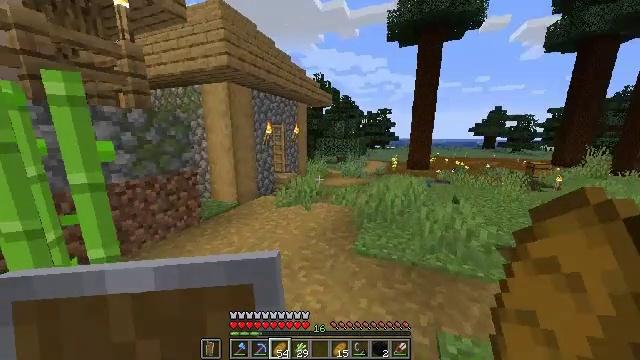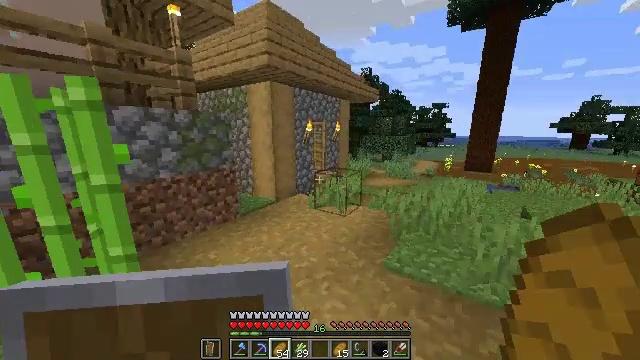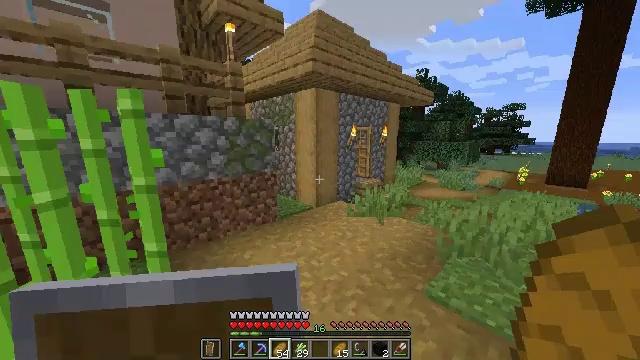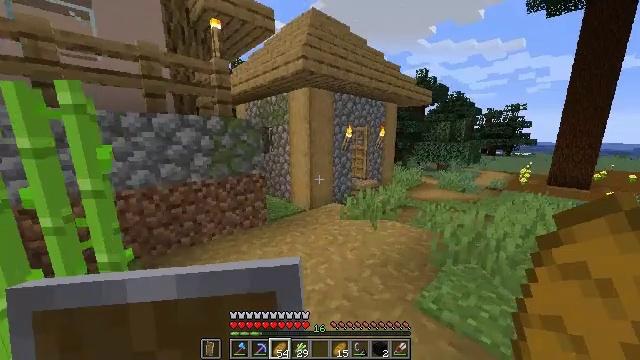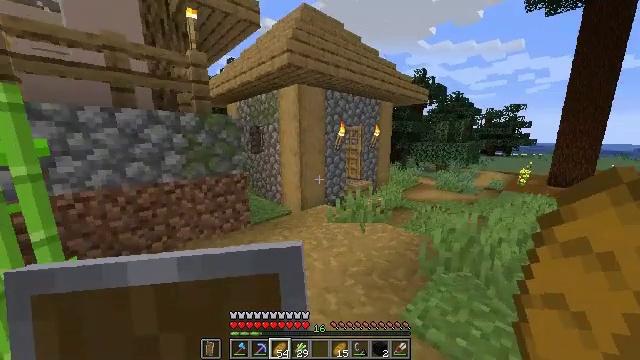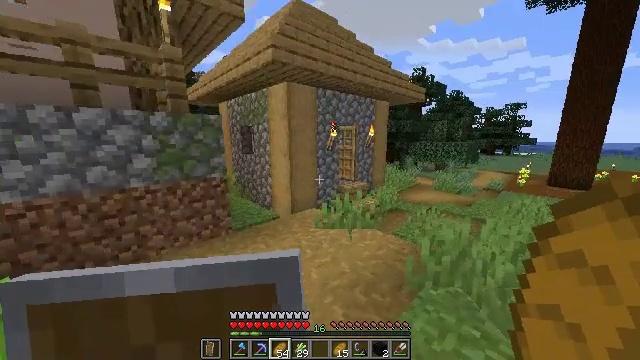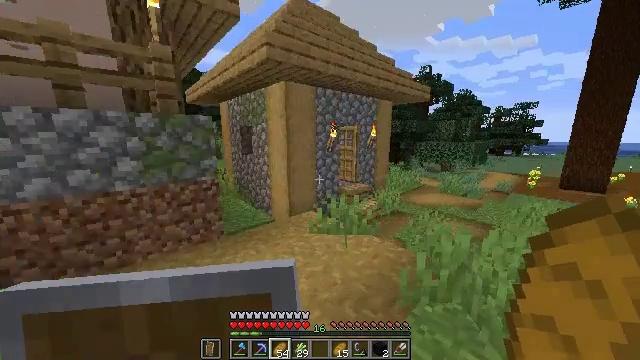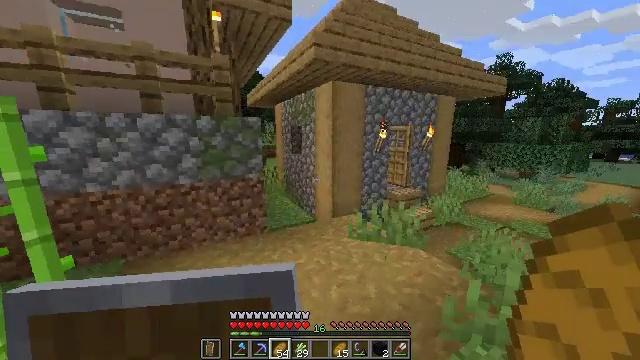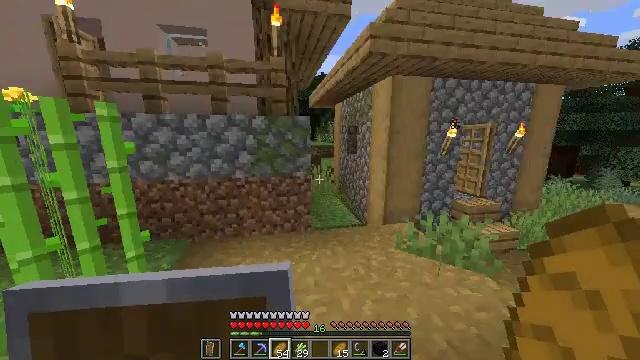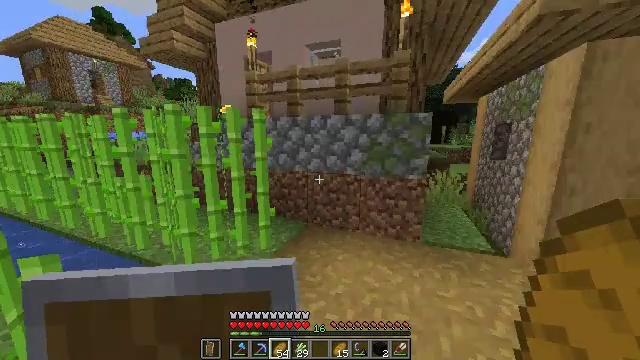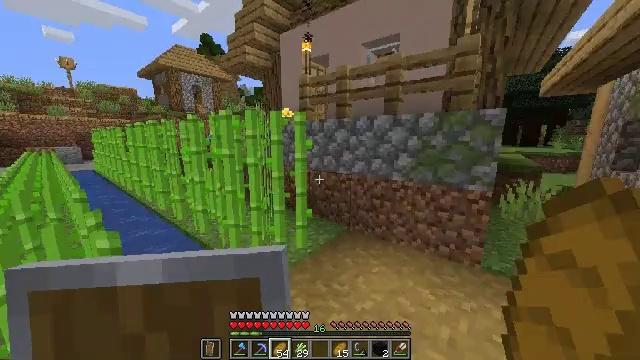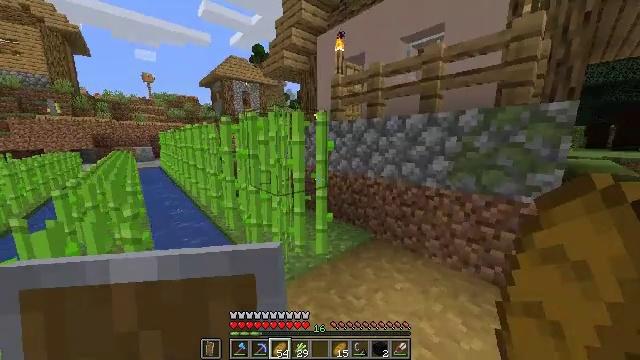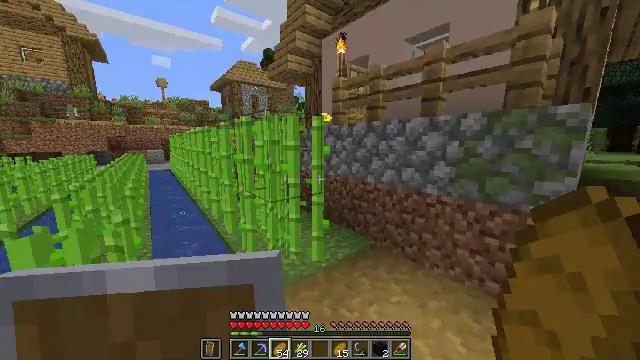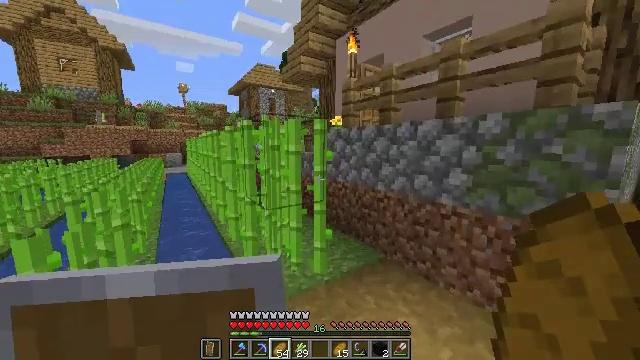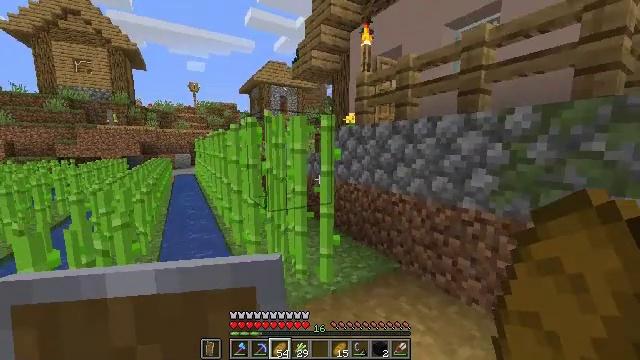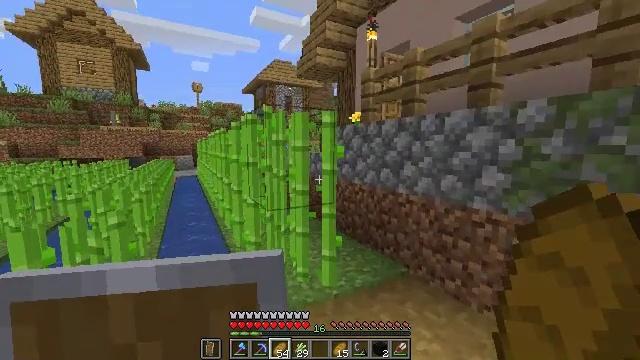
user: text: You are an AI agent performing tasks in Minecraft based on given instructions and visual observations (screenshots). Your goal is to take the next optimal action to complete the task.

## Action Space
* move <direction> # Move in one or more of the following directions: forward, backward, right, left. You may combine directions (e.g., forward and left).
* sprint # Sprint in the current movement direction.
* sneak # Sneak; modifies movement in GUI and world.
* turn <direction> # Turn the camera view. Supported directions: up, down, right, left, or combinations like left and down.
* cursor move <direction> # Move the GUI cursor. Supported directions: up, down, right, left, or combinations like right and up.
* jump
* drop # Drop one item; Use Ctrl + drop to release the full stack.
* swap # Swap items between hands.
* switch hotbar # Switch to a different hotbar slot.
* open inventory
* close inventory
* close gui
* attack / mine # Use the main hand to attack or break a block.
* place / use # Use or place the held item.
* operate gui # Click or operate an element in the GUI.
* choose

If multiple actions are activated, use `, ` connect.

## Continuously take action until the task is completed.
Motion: motion action
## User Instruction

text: Collect sugar cane near water sources.
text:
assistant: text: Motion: move forward and move right, sprint, turn left
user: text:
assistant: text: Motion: move forward and move right, sprint, turn left and up
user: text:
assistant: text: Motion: move forward and move right, sprint
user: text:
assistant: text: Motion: move forward and move right, sprint
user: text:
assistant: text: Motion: move forward and move right, sprint
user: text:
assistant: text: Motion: move forward and move right, sprint, turn left
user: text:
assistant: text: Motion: move forward and move right, sprint, turn left
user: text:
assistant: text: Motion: move forward and move right, turn left
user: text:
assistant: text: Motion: move forward and move right, turn left
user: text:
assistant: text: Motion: move forward and move right, turn left
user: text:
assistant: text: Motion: move forward and move right, turn left
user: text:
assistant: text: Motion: move right, turn left
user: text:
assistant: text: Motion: turn left and up
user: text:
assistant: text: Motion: turn left
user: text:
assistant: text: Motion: turn left
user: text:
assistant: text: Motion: no_op
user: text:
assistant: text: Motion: no_op
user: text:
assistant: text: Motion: move forward, sprint, turn left and up
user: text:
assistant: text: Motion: move forward, sprint
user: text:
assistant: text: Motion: move forward, sprint, turn left and up
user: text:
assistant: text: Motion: move forward, sprint, turn left and up
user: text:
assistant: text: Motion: move forward, sprint, turn left and up, attack / mine
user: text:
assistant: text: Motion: move forward, sprint, attack / mine
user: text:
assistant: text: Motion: move forward, sprint, attack / mine
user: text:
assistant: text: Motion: move forward, sprint, turn left, attack / mine
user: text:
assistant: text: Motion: move forward, sprint, turn left, attack / mine
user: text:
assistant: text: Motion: move forward, sprint, turn left, attack / mine
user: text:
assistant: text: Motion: move forward, sprint, attack / mine
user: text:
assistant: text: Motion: move forward, sprint, turn left, attack / mine
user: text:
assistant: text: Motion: move forward, sprint, turn left, attack / mine